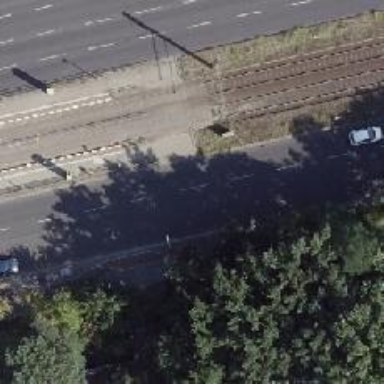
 there is parallel parking lane and cycle track."